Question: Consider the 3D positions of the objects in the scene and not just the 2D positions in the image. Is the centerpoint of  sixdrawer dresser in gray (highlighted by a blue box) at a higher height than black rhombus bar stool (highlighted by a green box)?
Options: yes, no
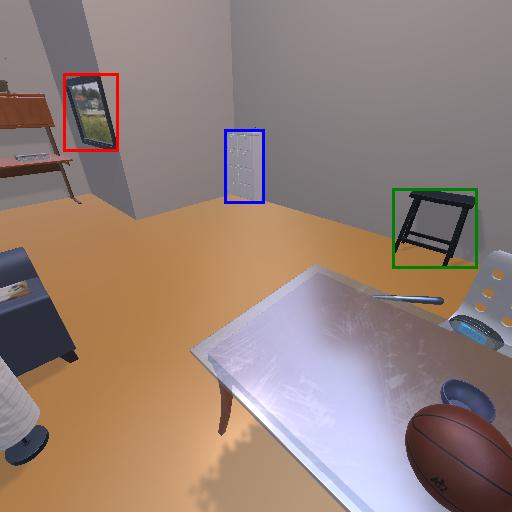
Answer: yes